Question: I have a TableLayout with a button at the bottom. My problem is that the button stretches to fill the entire width of the column even though I don't want it that wide.

The XML looks like this:
'''
<?xml version="1.0" encoding="utf-8"?>
<TableLayout
xmlns:android="http://schemas.android.com/apk/res/android"
android:stretchColumns="*"
android:layout_width="wrap_content"
android:layout_height="wrap_content">
<TableRow android:layout_height="wrap_content"
android:layout_width="fill_parent">
<CheckBox android:id="@+id/check1"
android:layout_width="wrap_content"
android:layout_height="wrap_content"
android:text="Some text 1"/>
<CheckBox android:id="@+id/check2"
android:layout_width="wrap_content"
android:layout_height="wrap_content"
android:text="Some text 1"/>
</TableRow>
<TableRow android:layout_height="wrap_content"
android:layout_width="fill_parent">
<CheckBox android:id="@+id/check3"
android:layout_width="wrap_content"
android:layout_height="wrap_content"
android:text="Even some more text 2"/>
<CheckBox android:id="@+id/check4"
android:layout_width="wrap_content"
android:layout_height="wrap_content"
android:text="Even some more text 2"/>
</TableRow>
<TableRow android:layout_height="wrap_content"
android:layout_width="fill_parent">
<CheckBox android:id="@+id/check5"
android:layout_width="wrap_content"
android:layout_height="wrap_content"
android:text="An even longer line of text 3"/>
<CheckBox android:id="@+id/check6"
android:layout_width="wrap_content"
android:layout_height="wrap_content"
android:text="Another longer line of text 3"/>
</TableRow>
<EditText
android:id="@+id/myEditText1"
android:layout_width="fill_parent"
android:layout_height="wrap_content"
android:inputType="textMultiLine"
android:singleLine="false"
android:text="Enter some text"
/>
<TableRow>
<Button android:id="@+id/SaveButton"
android:layout_width="wrap_content"
android:layout_height="wrap_content"
android:text="Save">
</Button>
</TableRow>
</TableLayout>
'''
Even if I set an explicit width to the button it ignores it. For example if I have:
'''
<Button android:id="@+id/SaveButton"
android:layout_width="100sp"
android:layout_height="100sp"
android:text="Save">
</Button>
'''
... the button gets taller but the width still stretches to fill the column.
I'd like the button to be about half its current width, centered in the column.
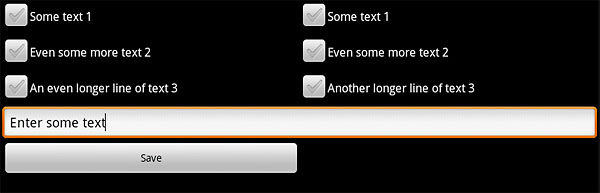
Answer: @mbaird is right: 'android:stretchColumns="*"' is always going to stretch the width of the column. However, you can still get the behavior you want inside the column by putting a FrameLayout into the column which stretches the width of the column, and then put your button inside there. Then you can make the size of the button however you like and center it within the FrameLayout:
'''
<TableRow>
<FrameLayout
android:layout_height="wrap_content">
<Button
android:id="@+id/SaveButton"
android:layout_width="wrap_content"
android:layout_height="wrap_content"
android:layout_gravity="center"
android:paddingLeft="40dp"
android:paddingRight="40dp"
android:text="Save">
</Button>
</FrameLayout>
</TableRow>
'''